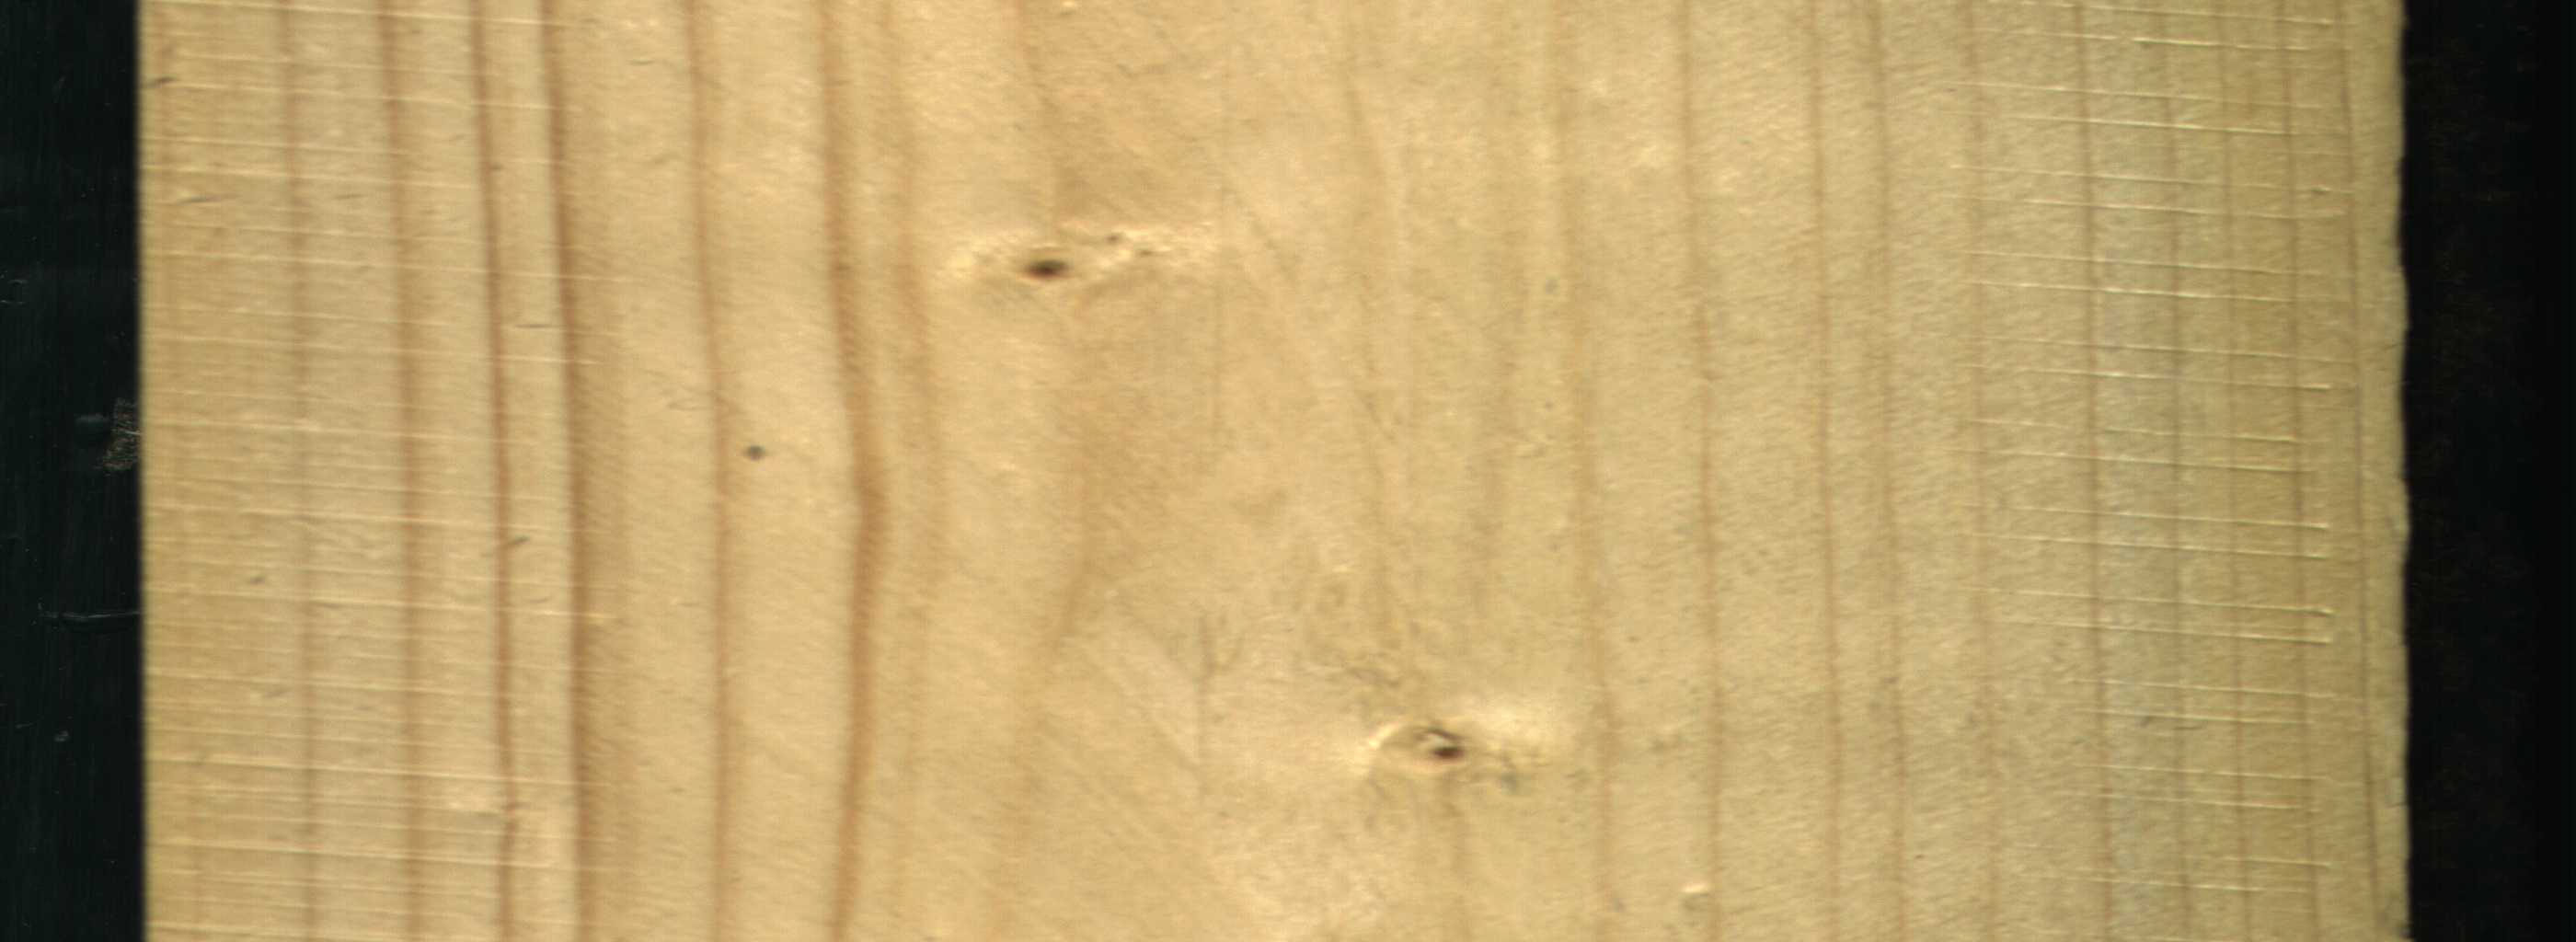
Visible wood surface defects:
Live_Knot
Live_Knot